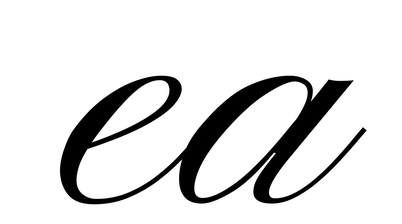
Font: PinyonScript-Regular